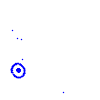
Particle: pion